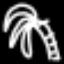
Label: palm tree